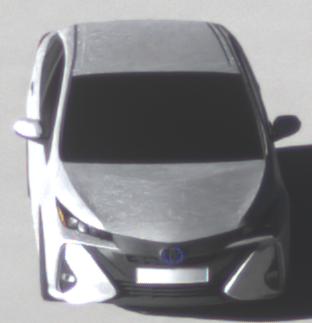
Make: Toyota
Model: Prius 1.8 Plug-In Hybrid
Detailed model: Prius (XW5) Plug-In
Model produced from: 2019/07
Model produced until: 2020/07
Doors: 5
Color: white
Road condition: dry road
Daytime: morning or afternoon
Contrast: high contrast